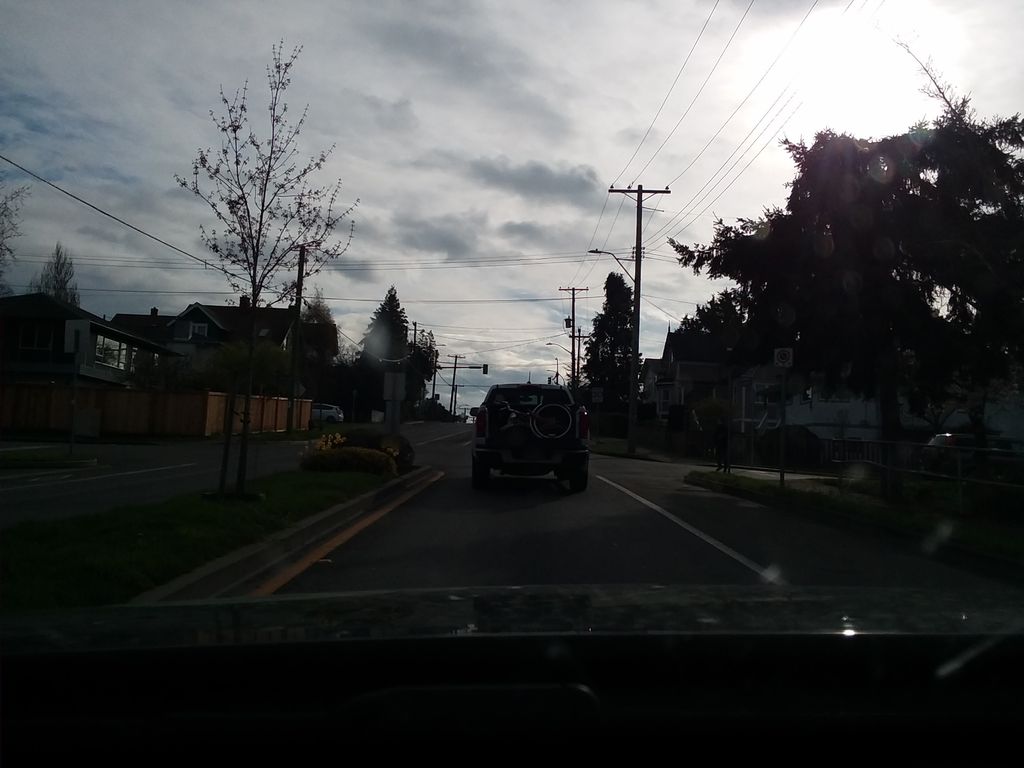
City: victoria